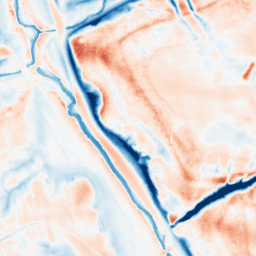
Category: multiscale
Decomposition family: dog_multiscale
Decomposition parameters: sigma_ratio: 2
n_scales: 4
base_sigma: 0.5
Upsampling method: sinc_blackman
Upsampling parameters: scale: 2
kernel_size: 8
Upsampling scale: 2